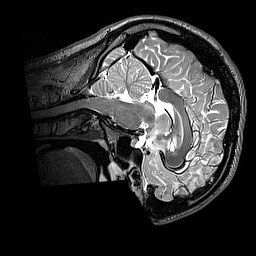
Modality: T2w
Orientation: sagittal
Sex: male
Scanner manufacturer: siemens
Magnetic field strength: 3 T
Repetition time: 3.2 s
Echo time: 0.409 s